Question: I have created a form using ExtJs 4
'''
xtype: 'prg-formPanel',
id: 'blog-edit-form', // id fixed : id: 'upload-form-'+this.filetype,
url: baseUrl + "crud",
border: 0,
bodyStyle: {
padding: '10px 20px'
},
height: 600,
defaultType: 'textfield',
defaults: {
anchor: '95%',
allowBlank: true,
msgTarget: 'side',
labelWidth: 60
},
layout: {
type: 'table',
columns: 2
},
items: [{
inputType: 'hidden',
id: 'actionType',
name: 'actionType',
value: this.actionType,
scope: this
},{
inputType: 'hidden',
id: 'id',
name: 'id',
value: (Ext.isEmpty(this.record)?null:this.record.get('id'))
},{
inputType: 'textfield',
id: 'title',
fieldLabel: 'Baslik',
name: 'title',
labelWidth: 60,
value: (Ext.isEmpty(this.record)?null:this.record.get('title')),
colspan:2
},{
inputType: 'textfield',
id: 'name',
fieldLabel: 'Isim',
name: 'name',
labelWidth: 60,
value: (Ext.isEmpty(this.record)?null:this.record.get('name')),
colspan:2
},
new Prg.checkBox({
fieldLabel: 'Aktif mi?',
name: 'activeFlag',
labelWidth: 60,
checked: (Ext.isEmpty(this.record)?false:this.record.get('activeFlag'))
}),
new Prg.idCombo({
fieldLabel : 'Dil',
labelWidth: 60,
emptyText : 'Dili seciniz...',
id: 'langId',
name : 'langId',
store : this.ds_language,
scope: this
}),{
inputType: 'textfield',
id: 'targetURL',
fieldLabel: 'Link',
name: 'targetURL',
labelWidth: 60,
value: (Ext.isEmpty(this.record)?null:this.record.get('targetURL')),
colspan:2
},{
xtype: "TinyMCEEditor",
fieldLabel: "Icerik",
width: 800,
height: 400,
colspan:2,
name: "contentHTML",
id: "contentHTML",
tinyMCESettings: {
mode: "exact",
theme: "advanced",
skin: "o2k7",
// Tiny Settings Here
//...
value: (Ext.isEmpty(this.record)?"":this.record.get('contentHTML'))
},
new Ext.form.field.ComboBox({
id: "categories",
name: "categories",
fieldLabel: 'Kategori',
multiSelect: true,
displayField: 'name',
forceSelection: true,
labelWidth: 60,
store: this.ds_tags,
queryMode: 'remote',
scope: this,
colspan:2
})
] // Form items closure
}];
this.buttons = [new Prg.btn({
text: btnUploadMsg,
handler: this.onSave,
scope: this
}),new Prg.btn({
text: btnCancelMsg,
handler: function() {
this.hide();
},
scope: this
})];
this.callParent(arguments);
this.form = this.getComponent('blog-edit-form').getForm(); // 'upload-form-'+this.filetype
}
'''
as you see, I used table layout, some form items should be inline, others shoul be in the new line. I have done it by table, however, now items width is fixed...
I am also want to give them 95% value to get them resize automatically when window resize. I cant find the way. try to add 'anchor' and 'width: '90%'' but it does not work.

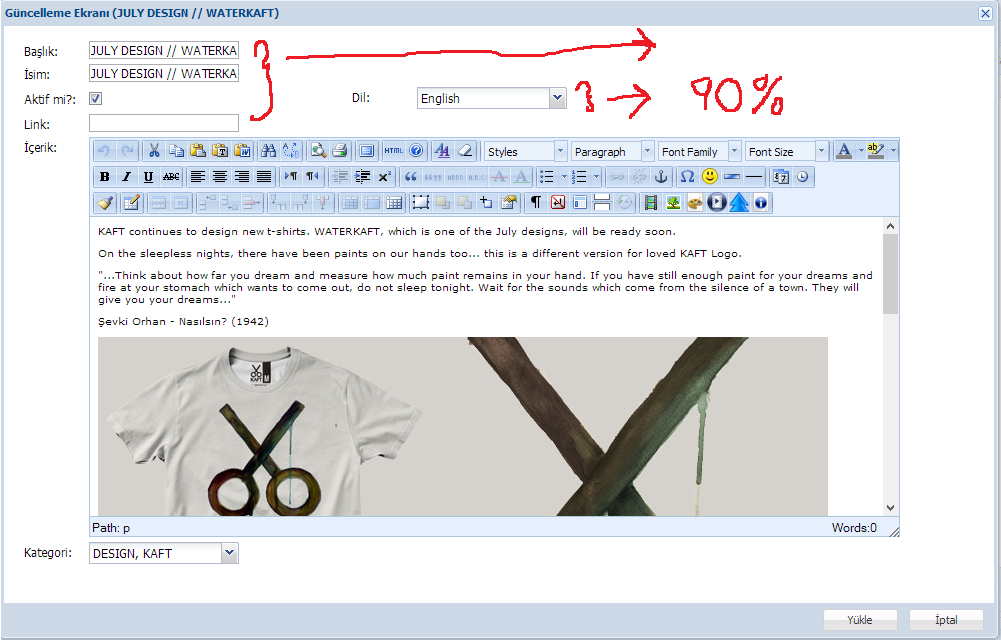
Answer: Use the default layout for forms: 'form' and use 'FieldContainer' <URL> where you need to show two fields on the same row.
This way you can leverage 'anchor' and still create a complex layout like the one you want.
This work (i cannot test it because of custom types)
'''
Ext.define('Prg.FormPanel', {
initComponent: function() {
Ext.applyIf(this, {
xtype: 'prg-formPanel',
id: 'blog-edit-form',
// id fixed : id: 'upload-form-'+this.filetype,
url: baseUrl + "crud",
border: 0,
bodyStyle: {
padding: '10px 20px'
},
height: 600,
defaultType: 'textfield',
defaults: {
anchor: '95%',
allowBlank: true,
msgTarget: 'side',
labelWidth: 60
},
layout: {
type: 'form'
},
items: [{
inputType: 'hidden',
id: 'actionType',
name: 'actionType',
value: this.actionType,
scope: this
}, {
inputType: 'hidden',
id: 'id',
name: 'id',
value: (Ext.isEmpty(this.record) ? null : this.record.get('id'))
}, {
inputType: 'textfield',
id: 'title',
fieldLabel: 'Baslik',
name: 'title',
labelWidth: 60,
value: (Ext.isEmpty(this.record) ? null : this.record.get('title'))
}, {
inputType: 'textfield',
id: 'name',
fieldLabel: 'Isim',
name: 'name',
labelWidth: 60,
value: (Ext.isEmpty(this.record) ? null : this.record.get('name'))
}, {
xtype: 'fieldcontainer',
layout: 'hbox',
items: [
new Prg.checkBox({
fieldLabel: 'Aktif mi?',
name: 'activeFlag',
labelWidth: 60,
checked: (Ext.isEmpty(this.record) ? false : this.record.get('activeFlag'))
}), new Prg.idCombo({
fieldLabel: 'Dil',
labelWidth: 60,
emptyText: 'Dili seciniz...',
id: 'langId',
name: 'langId',
store: this.ds_language,
scope: this
})]
}, {
inputType: 'textfield',
id: 'targetURL',
fieldLabel: 'Link',
name: 'targetURL',
labelWidth: 60,
value: (Ext.isEmpty(this.record) ? null : this.record.get('targetURL'))
}, {
xtype: "TinyMCEEditor",
fieldLabel: "Icerik",
width: 800,
height: 400
name: "contentHTML",
id: "contentHTML",
tinyMCESettings: {
mode: "exact",
theme: "advanced",
skin: "o2k7",
// Tiny Settings Here
//...
value: (Ext.isEmpty(this.record) ? "" : this.record.get('contentHTML'))
},
new Ext.form.field.ComboBox({
id: "categories",
name: "categories",
fieldLabel: 'Kategori',
multiSelect: true,
displayField: 'name',
forceSelection: true,
labelWidth: 60,
store: this.ds_tags,
queryMode: 'remote',
scope: this
})] // Form items closure
});
this.buttons = [new Prg.btn({
text: btnUploadMsg,
handler: this.onSave,
scope: this
}), new Prg.btn({
text: btnCancelMsg,
handler: function() {
this.hide();
},
scope: this
})];
this.callParent(arguments);
this.form = this.getComponent('blog-edit-form').getForm(); // 'upload-form-'+this.filetype
}
});
'''
Hope this helps.